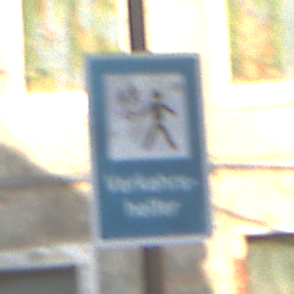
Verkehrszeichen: Verkehrshelfer
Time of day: MorningAfternoon
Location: Outdoor (Urban)
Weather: Clear
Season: NotSpecified
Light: Natural